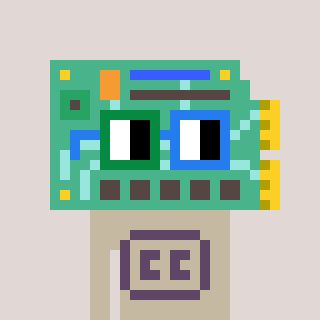
a pixel art character with square green and blue glasses, a chipboard-shaped head and a bege-colored body on a warm background